Current action and preconditions to check: path_clear

Your task: For each precondition in the list above, predict whether it will hold at this action.

Consider the current scene as observed from the mobile robot's camera, and analyze the predicted future states of all dynamic agents (e.g., people, animals, vehicles, or any moving entities) within the NEXT SECOND.

IMPORTANT: Only answer "very likely" if you are absolutely certain—based on strong, clear evidence—that a dynamic agent will violate the precondition in the predicted future state. Do NOT answer "very likely" for unlikely, ambiguous, or low-probability risks.

Ask yourself for each precondition: Is there a high probability, with clear and convincing evidence, that the predicted future states of any dynamic agent will interfere with the predicted future state of the currently executing action within the NEXT SECOND, causing that precondition to fail?

Assess the risk level based on these predictions. Use "likely" or "very likely" if motions create a clear risk of interference.

Use "neutral" or "improbable" if agents are nearby but their predicted paths are clearly diverging or non-conflicting.

Failure Risk Categories: "very improbable", "improbable", "neutral", "likely", "very likely"

Answer Format: Output ONLY the probability_of_failure value from these categories: "very improbable", "improbable", "neutral", "likely", "very likely"

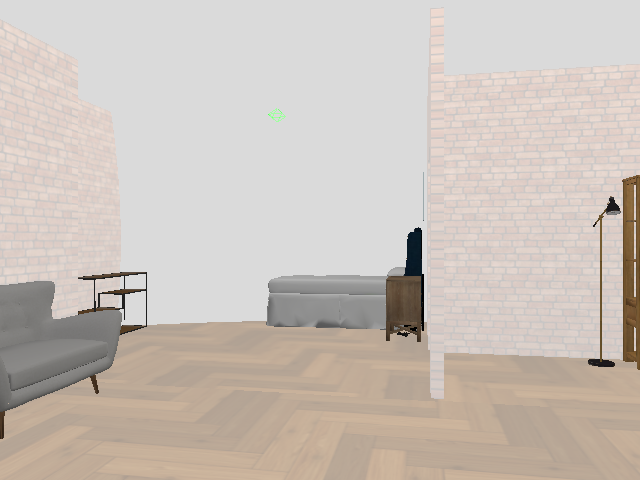

Answer: very improbable